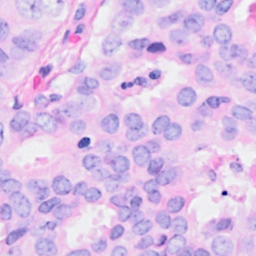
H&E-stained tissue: Breast